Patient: sex M, age 34
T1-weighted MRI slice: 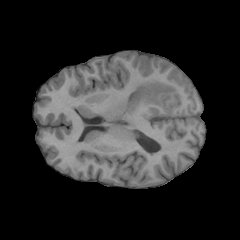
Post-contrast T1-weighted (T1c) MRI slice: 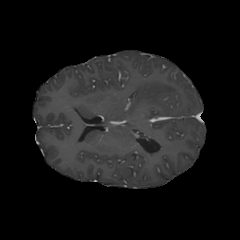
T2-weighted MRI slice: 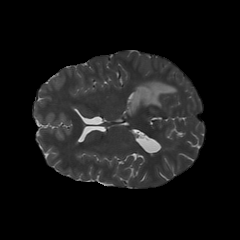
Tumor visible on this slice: yes
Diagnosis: Astrocytoma, IDH-mutant
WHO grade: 3